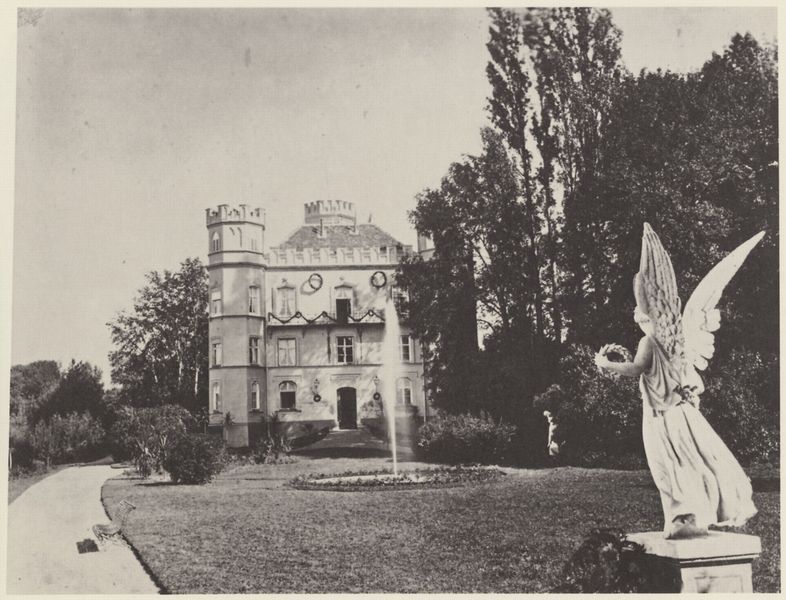
Titel: Bayerische Königsschlösser, Schloss Berg am Starnberger See
Künstler: Joseph Albert
Standort: Augsburg
Institution: Staats- und Stadtbibliothek
Schlagwörter: baum, dunkel, flügel, himmel, laub, schatten, wasser, weiß, bäume, teich, blumen, fenster, grau, hell, hintergrund, licht, marmor, schwarz, strasse, tür, vordergrund, dach, haus, park, parkanlage, rasen, schloss, weg, wiese, architektur, falten, halten, mensch, sockel, stein, birken, strauch, busch, büsche, gebüsch, pfad, sonne, figur, gewand, girlande, england, wald, brunnen, schornstein, turm, engel, garten, skulptur, springbrunnen, statue, balkon, terrasse, fassade, türen, türe, bank, kies, treppe, architecture, chair, crown, palace, stair, stairs, steps, white, window, bench, black, dress, gray, green, grey, old, painting, seat, windows, flowers, picture, brown, stufen, plastik, tor, zinnen, foto, fotografie, photographie, eingang, veranda, burg, türmchen, türme, schweben, denkmal, becken, schwarz-weiss, kranz, lorbeer, lorbeerkranz, girlanden, photo, fries, portal, villa, flower, anwesen, angel, life, sky, stone, tree, building, house, landscape, mountain, nature, water, young, lane, roof, street, summer, sun, tower, trees, freitreppe, auffahrt, herrenhaus, fontaine, fontäne, kränze, forest, grass, bushes, entrance, exterior, garden, path, road, way, postament, drawing, paper, black and white, castle, forst, shadow, monochrome, nike, sculpture, wings, fot, door, scene, ehrenkranz, bridge, marble, palais, royal, basket, garland, laurel, wreath, rondell, doors, sechseckig, manor, mansion, fountain, lawn, neogotisch, ground, nineteenth century, schlösschen, ausguck, circle, bush, gras, home, lanscape, gartenbank, figure, forrest, greyscale, land, outdoor, rich, pedestal, wing, trail, wef, photograph, photography, britannien, engelsfigur, festoni, geheweg, großbritannien, herrnsitz, marmorfigur, phto, pjotographie, staue, steinfigur, treppe weg, turmanlage, turret, zweiturmanlage, towers, country home, base, earth, sepia, image, banner, vista, plinth, wealthy, foliage, walkway, daylight, driveway, estate, fortress, greenery, french revolution, grayscale, desaturated, shrubbery, clear, schloß berg, yard, drive, silverprint, twentieth century, memorial, colorless, vintage, 19, angelic, expensive, erker, winfs, engelsieg, architecure, battlement, daytime, cheir, gaurd, blavk and white, spout, estaet, h20, loorber, water fountain, windpws, manison